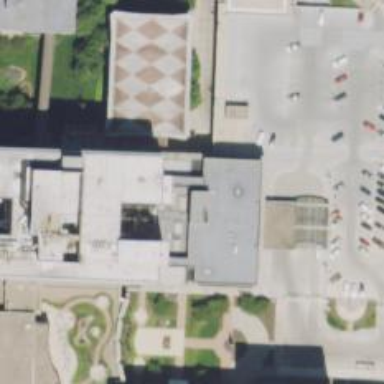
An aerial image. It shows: Healthcare facility identified as hospital.